Interaction volume radius: 5 \u00c5
Interaction volume height: 30 \u00c5
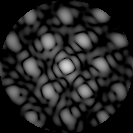
Disorder parameter: 0.2745